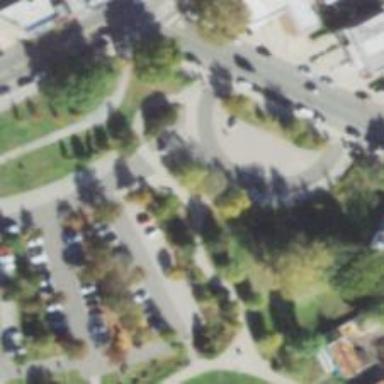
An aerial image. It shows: Simple path that serves as footway.